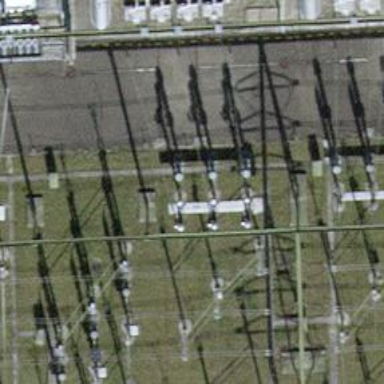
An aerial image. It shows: Bay where power lines run through.